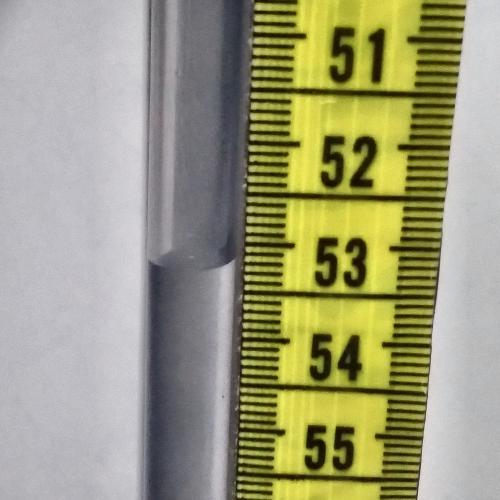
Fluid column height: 53.2 cm